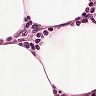
Metastatic tissue present: no